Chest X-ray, PA view. Patient: 71 years old, sex F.
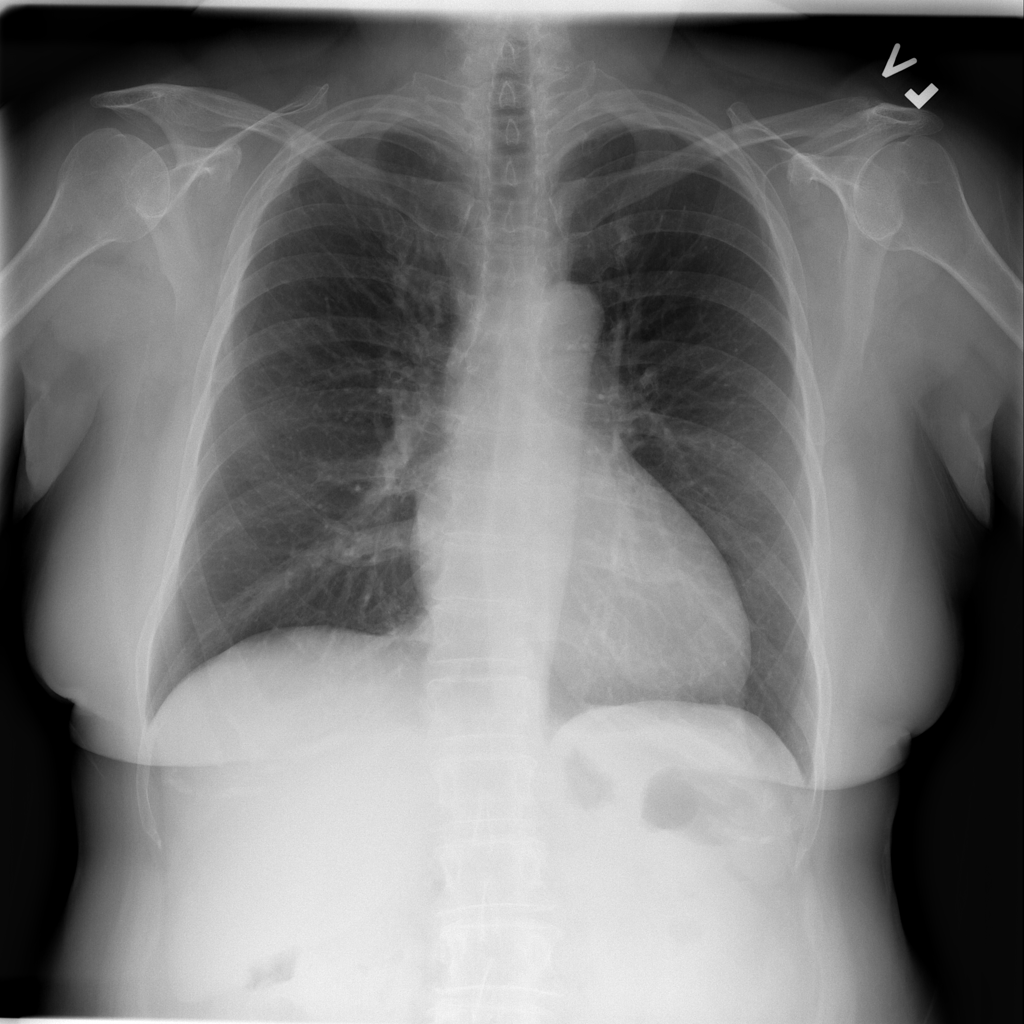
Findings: Cardiomegaly